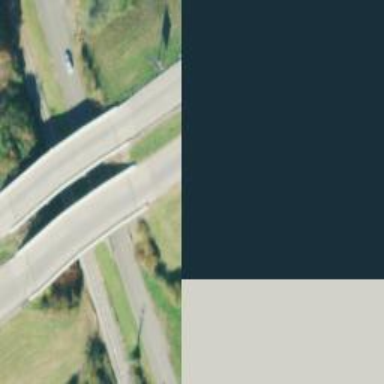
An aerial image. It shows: Bridge on trunk expressway.